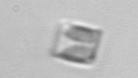
Label: Bacillariophyceae_morphotype1